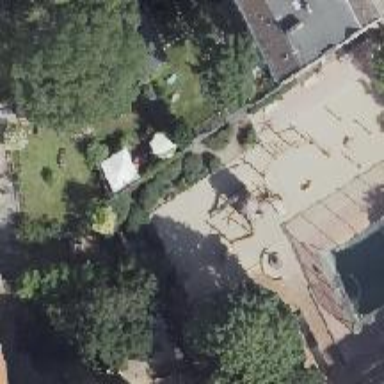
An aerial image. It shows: Playground featuring climbing pole.